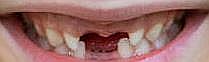
Condition: hypodontia